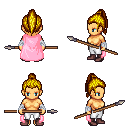
a pixel art fantasy rpg character, female body template, human, tanned skin, pink cape, white pants, blonde long topknot hairstyle, white cloth bandages, maroon shoes, spear, four views (front, back, left, right), 2x2 character sprite sheet, small pixel art, hard edges, no anti-aliasing